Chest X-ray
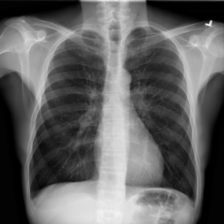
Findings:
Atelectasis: negative
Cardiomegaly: negative
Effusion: negative
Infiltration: negative
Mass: negative
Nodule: negative
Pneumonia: negative
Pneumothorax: negative
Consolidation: negative
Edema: negative
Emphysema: negative
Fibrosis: negative
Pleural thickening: negative
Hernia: negative